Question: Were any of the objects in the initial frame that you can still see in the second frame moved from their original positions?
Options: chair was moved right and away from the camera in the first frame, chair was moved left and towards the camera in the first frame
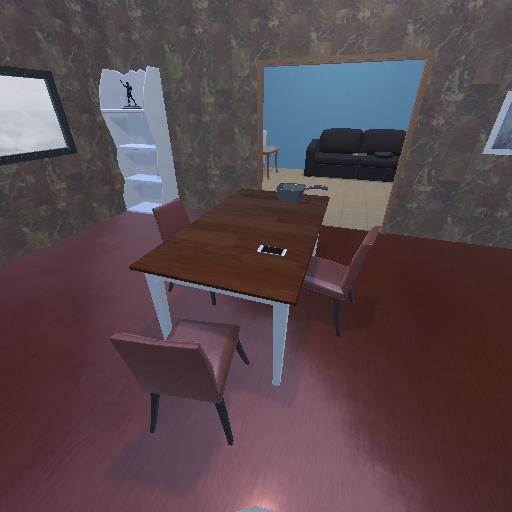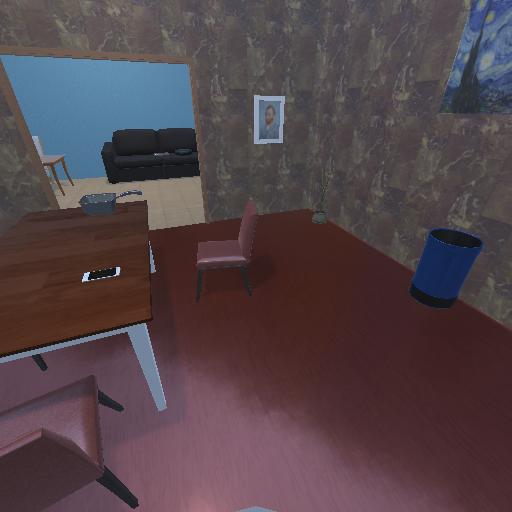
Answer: chair was moved right and away from the camera in the first frame